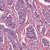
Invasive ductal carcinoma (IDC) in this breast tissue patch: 1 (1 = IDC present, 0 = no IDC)